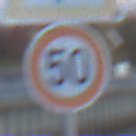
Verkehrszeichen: Geschwindigkeit50
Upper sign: AmphibienwanderungLinks
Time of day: SunriseSunset
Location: Outdoor (Suburban)
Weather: PartlyCloudy
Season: NotSpecified
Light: Natural